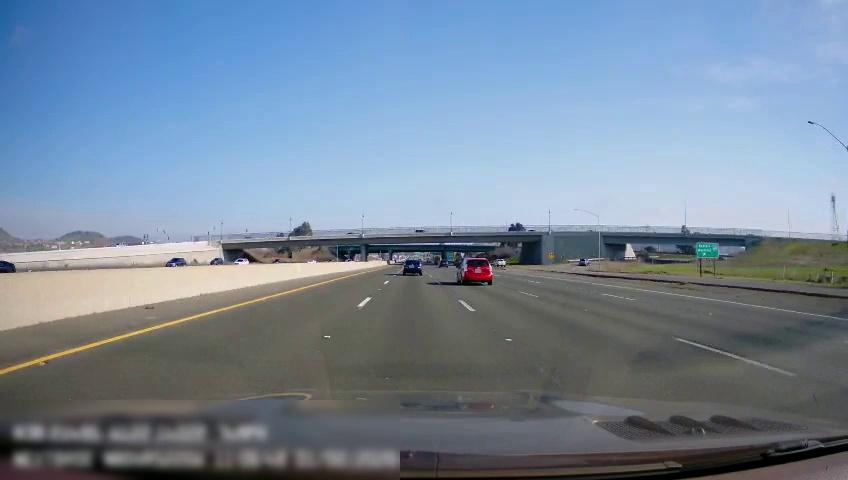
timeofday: Day
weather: Sunny
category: Drivable Space
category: Vehicles | Car
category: Vehicles | SUV
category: Vehicles | Car
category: Drivable Space
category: Vehicles | Car
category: Vehicles | Car
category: Vehicles | SUV
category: Vehicles | Car
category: Lanes | Current Lane
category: Lanes | Alternate Lane
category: Lanes | Current Lane
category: Lanes | Alternate Lane
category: Lanes | Alternate Lane
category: Lanes | Alternate Lane
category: Traffic | Signs
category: Traffic | Signs